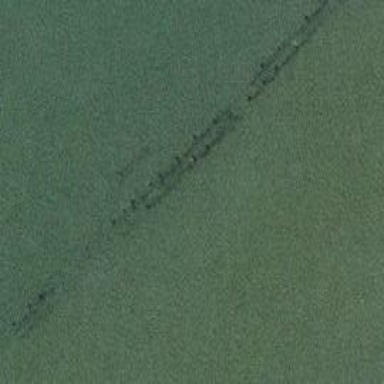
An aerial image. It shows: Man-made groyne.